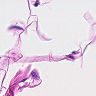
Metastatic tissue present: no